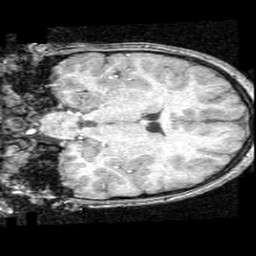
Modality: T1w
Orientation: coronal
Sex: male
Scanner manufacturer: ge
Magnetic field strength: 1.5 T
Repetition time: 21 s
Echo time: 0.008 s